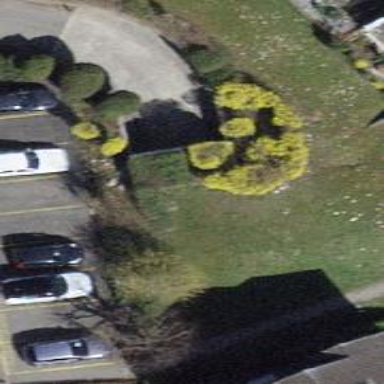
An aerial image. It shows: Parking entrance.